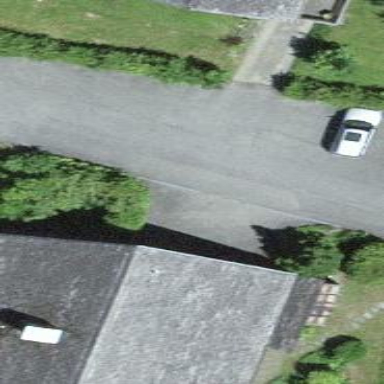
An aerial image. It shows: Residential building.